Aerial crown-view tile of a tropical tree (Barro Colorado Island, Panama), acquired 20240918:
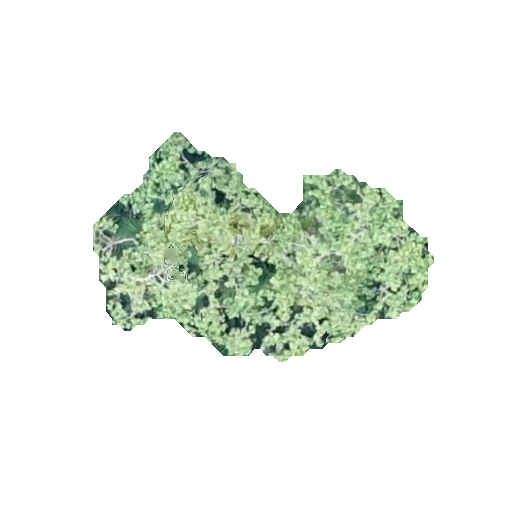
Species: Cordia alliodora
GBIF accepted scientific name: Cordia alliodora
Crown area: 76.909 m²